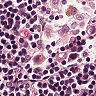
Metastatic tissue present: no